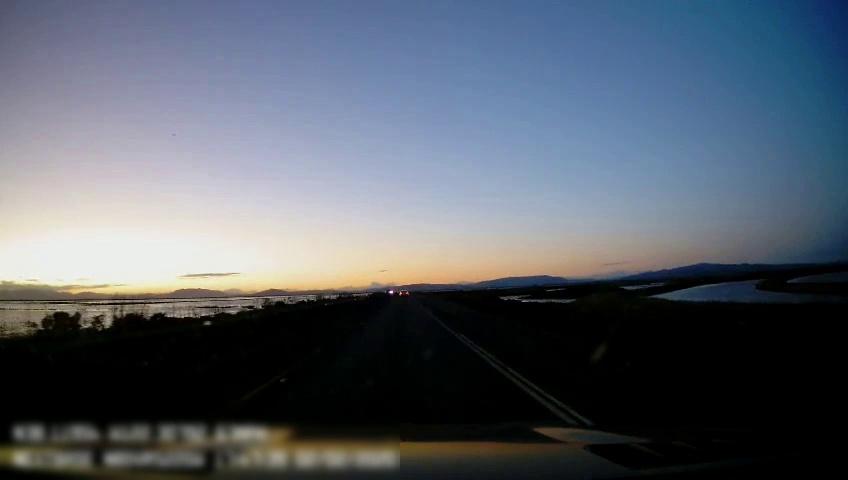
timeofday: Dusk/Dawn/Twilight
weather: Sunny
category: Drivable Space
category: Vehicles | Car
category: Lanes | Current Lane
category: Lanes | Current Lane